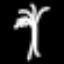
Label: palm tree